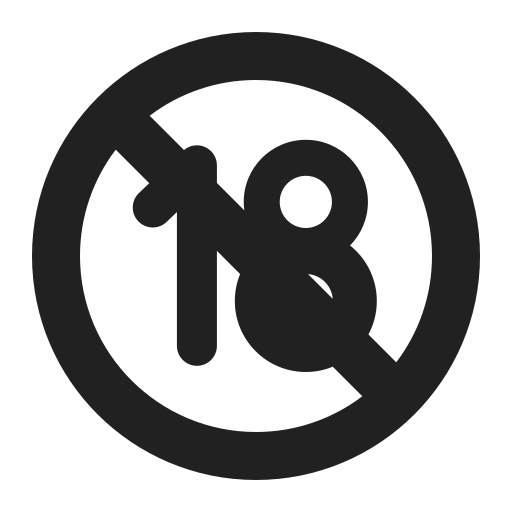
no one under eighteen high contrast